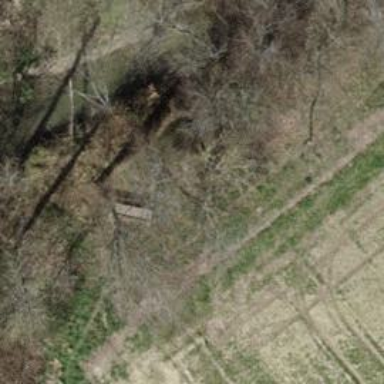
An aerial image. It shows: Picnic table located in leisure land area.